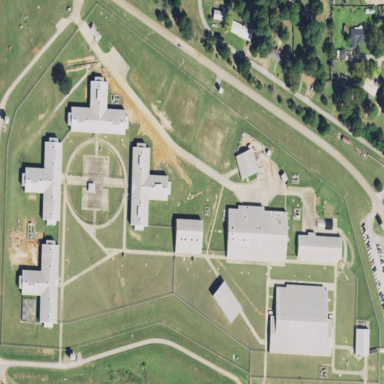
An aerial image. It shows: Prison.